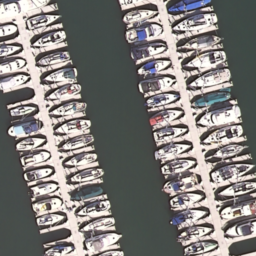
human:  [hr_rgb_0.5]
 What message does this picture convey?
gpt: harbor